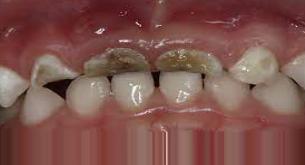
Condition: Caries